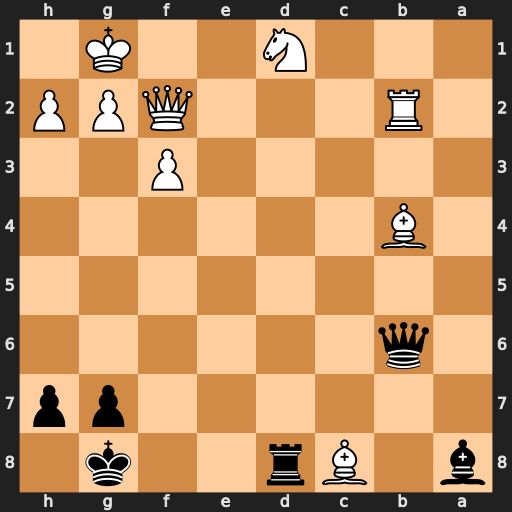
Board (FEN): b1Br2k1/6pp/1q6/8/1B6/5P2/1R3QPP/3N2K1
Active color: b
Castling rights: -
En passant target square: -
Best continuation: Rxd1+ Be1 Rxe1#